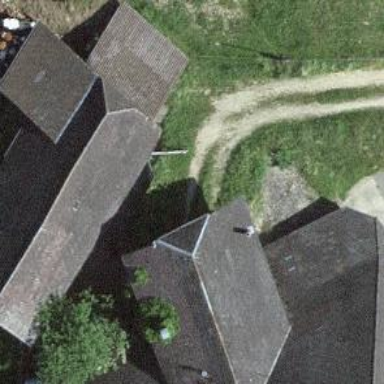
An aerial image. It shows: Farm auxiliary building.